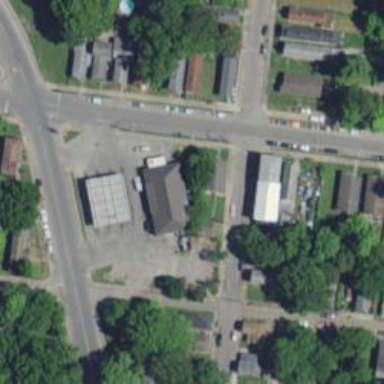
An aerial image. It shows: Convenience shop.